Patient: sex F, age 77
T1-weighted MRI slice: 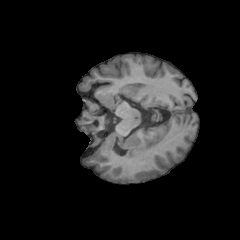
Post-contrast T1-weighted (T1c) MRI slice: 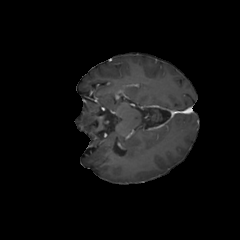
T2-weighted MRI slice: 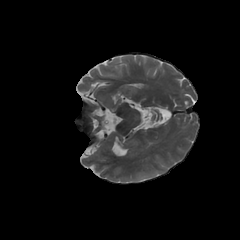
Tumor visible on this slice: no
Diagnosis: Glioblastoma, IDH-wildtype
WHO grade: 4